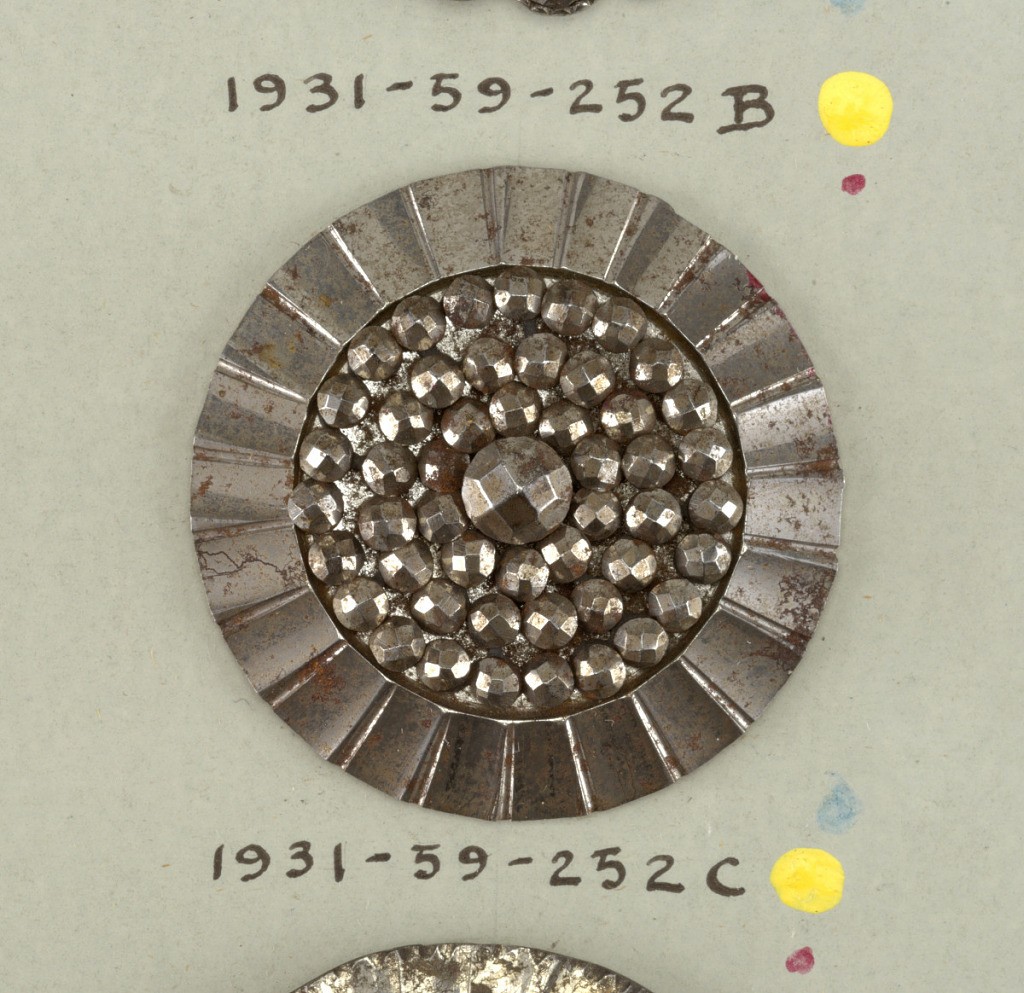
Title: Button
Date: late 18th century
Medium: Steel
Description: Three circular buttons ornamented with bosses cut in facets; a central boss, plain section and border rings of bosses; C) three concentric rings with beviled border.

On card 58.